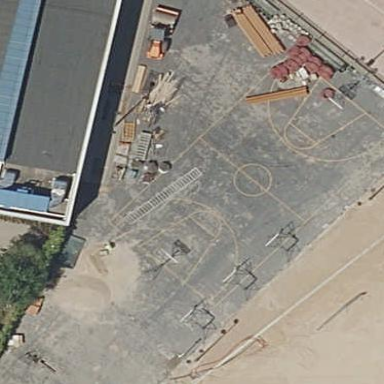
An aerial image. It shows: Basketball court on leisure land pitch.